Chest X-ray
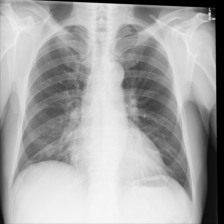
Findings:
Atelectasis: negative
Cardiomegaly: negative
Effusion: negative
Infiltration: negative
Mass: negative
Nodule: negative
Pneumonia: negative
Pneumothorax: negative
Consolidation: negative
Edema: negative
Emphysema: negative
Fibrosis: negative
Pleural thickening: negative
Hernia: negative